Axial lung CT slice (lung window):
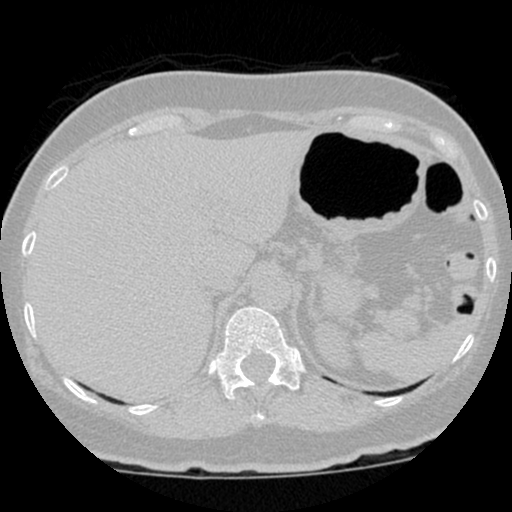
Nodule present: no